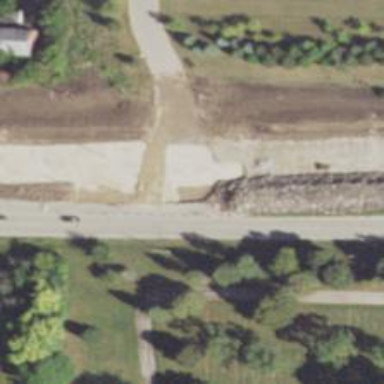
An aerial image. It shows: Asphalt path with unmarked crossing.